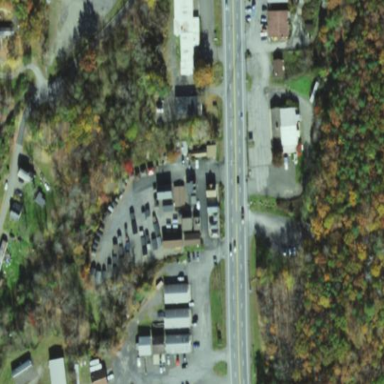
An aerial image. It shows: Building that serves as shop.